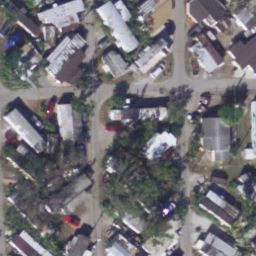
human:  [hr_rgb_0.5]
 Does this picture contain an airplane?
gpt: no

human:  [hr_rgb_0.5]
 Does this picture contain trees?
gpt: yes

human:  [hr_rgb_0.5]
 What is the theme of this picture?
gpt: mobile home park

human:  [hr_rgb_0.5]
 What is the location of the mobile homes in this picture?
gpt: up and bottom